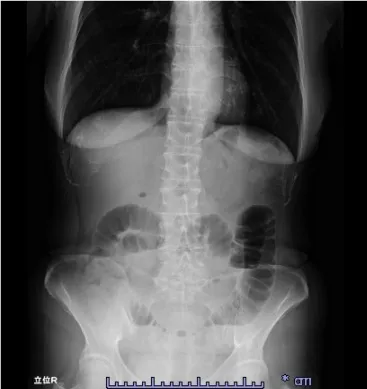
X-ray of the abdomen. . A: Upright position.
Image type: radiology (x_ray)